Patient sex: M
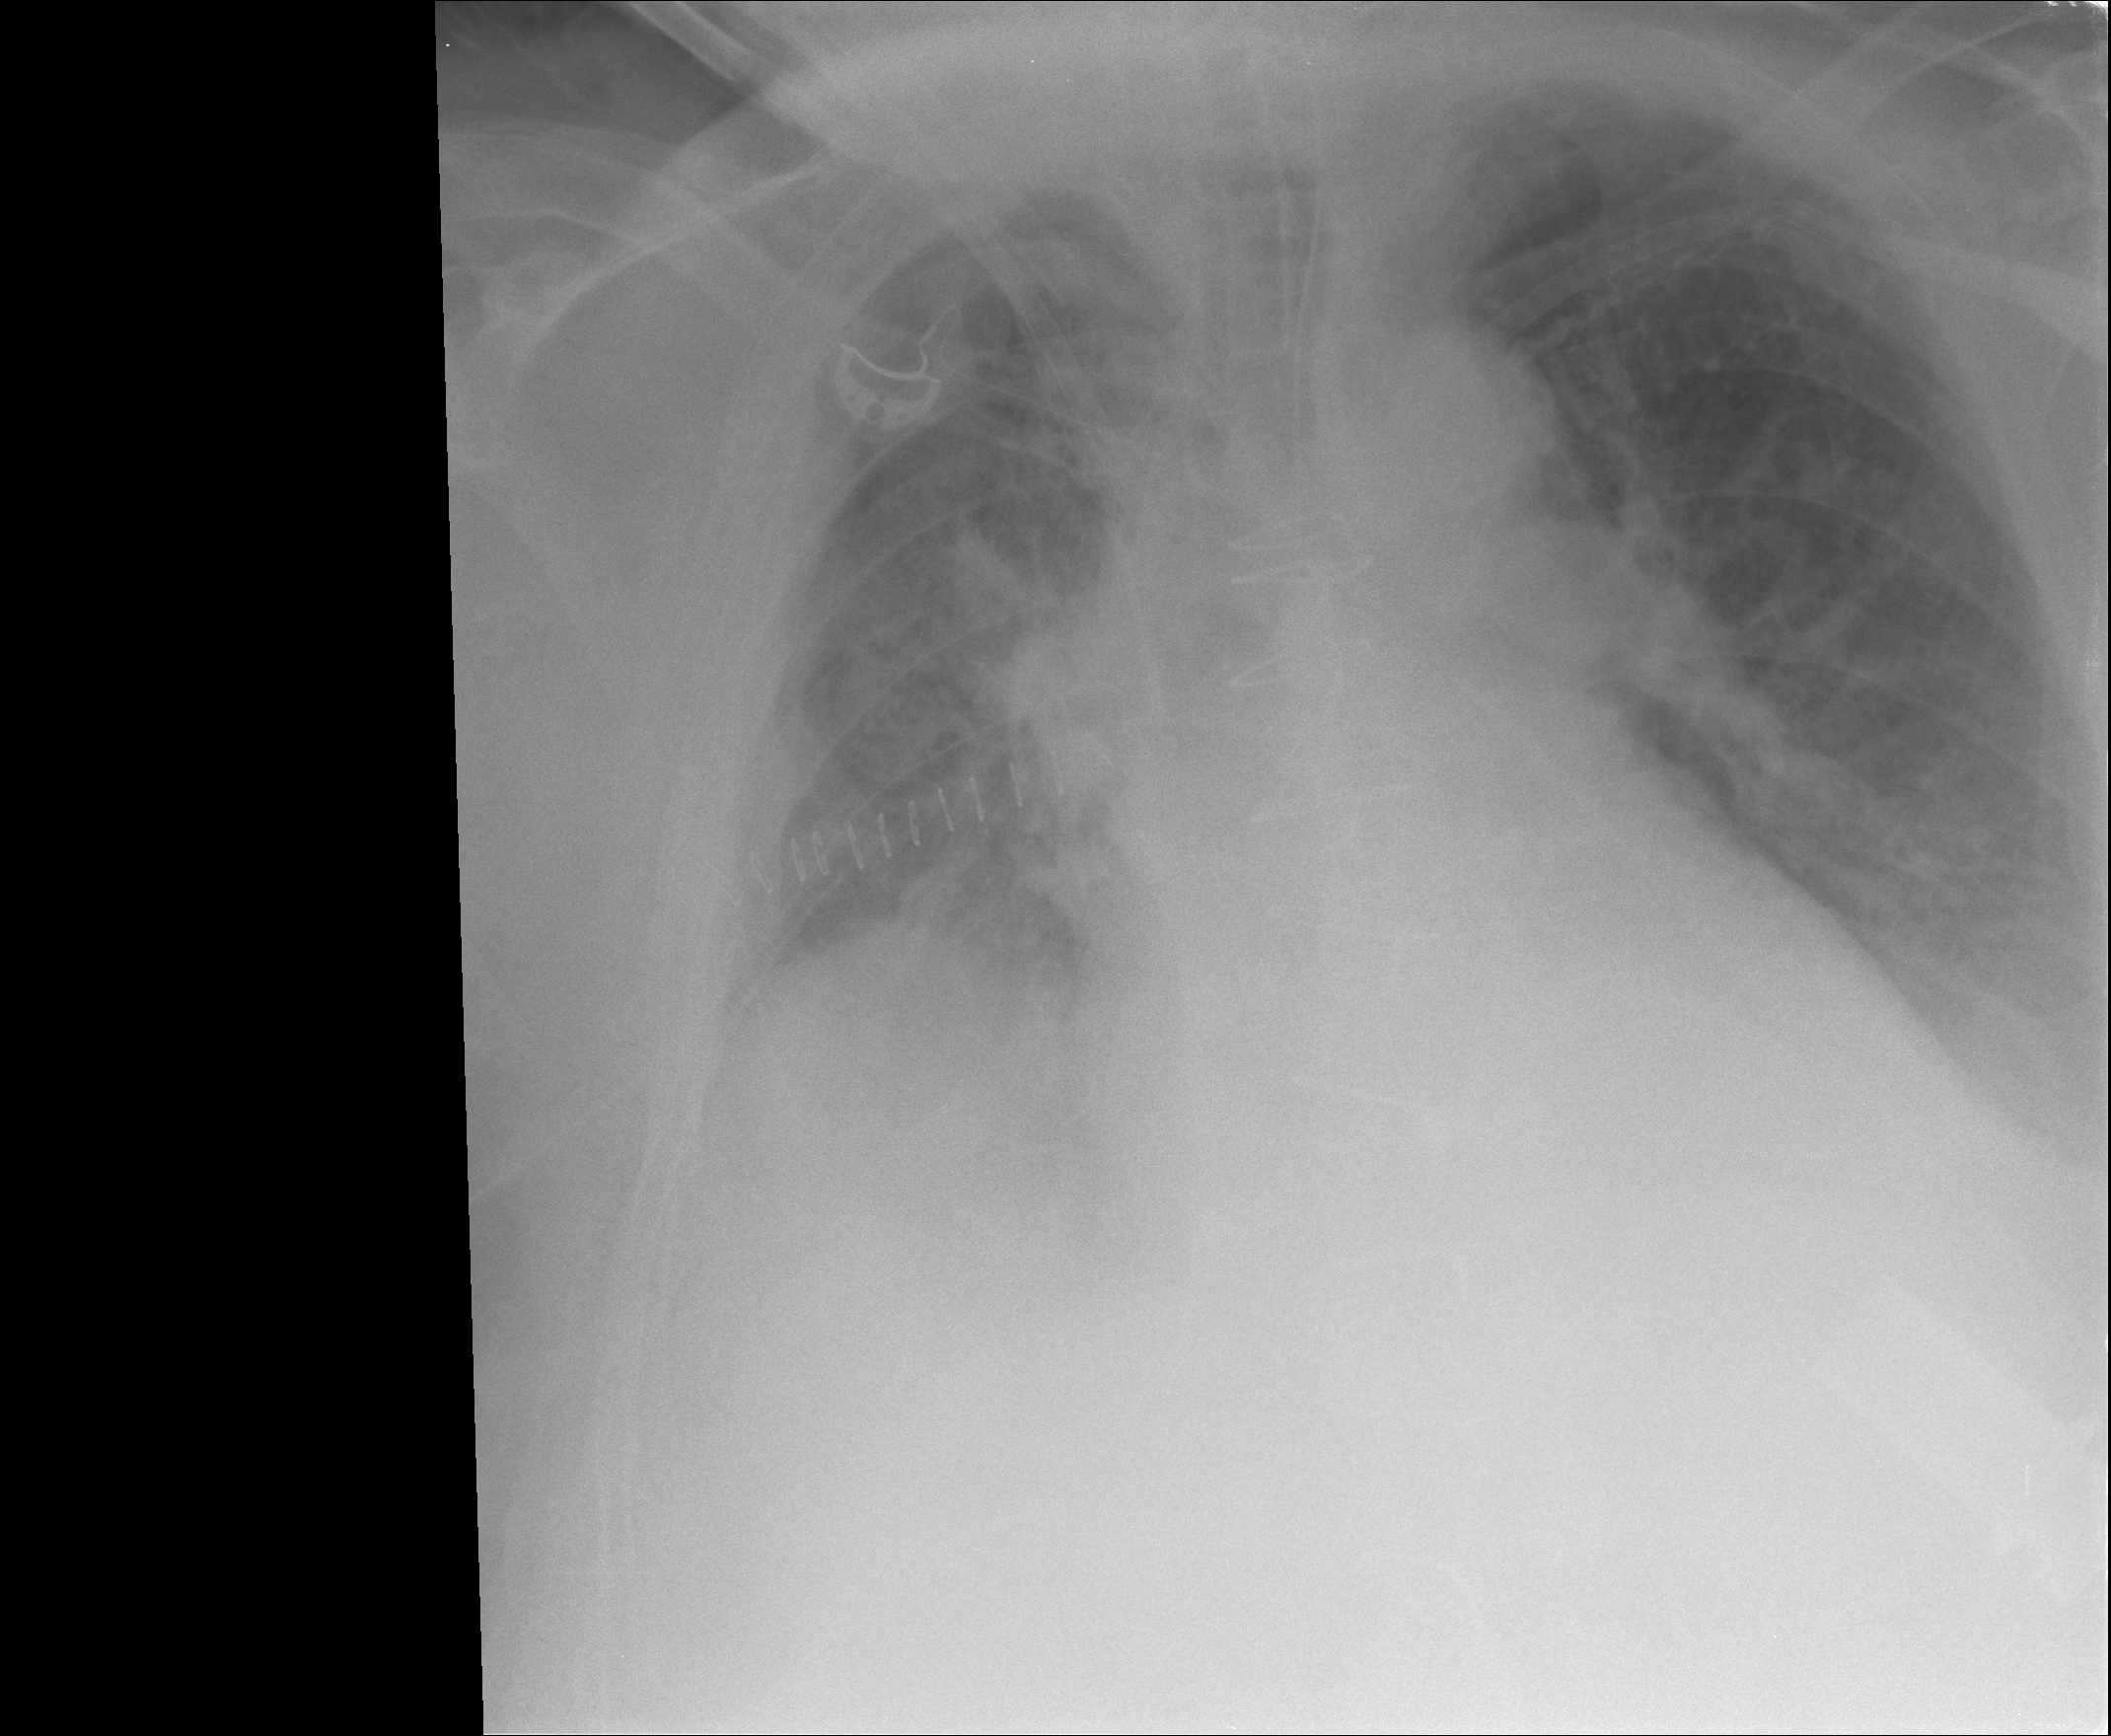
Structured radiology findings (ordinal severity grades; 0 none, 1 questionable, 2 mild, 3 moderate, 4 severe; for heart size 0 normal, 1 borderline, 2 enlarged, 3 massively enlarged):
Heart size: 0
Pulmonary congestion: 2
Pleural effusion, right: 2
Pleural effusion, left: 2
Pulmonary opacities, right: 3
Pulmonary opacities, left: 0
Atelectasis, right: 0
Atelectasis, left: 2